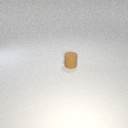
small brown rubber cylinder